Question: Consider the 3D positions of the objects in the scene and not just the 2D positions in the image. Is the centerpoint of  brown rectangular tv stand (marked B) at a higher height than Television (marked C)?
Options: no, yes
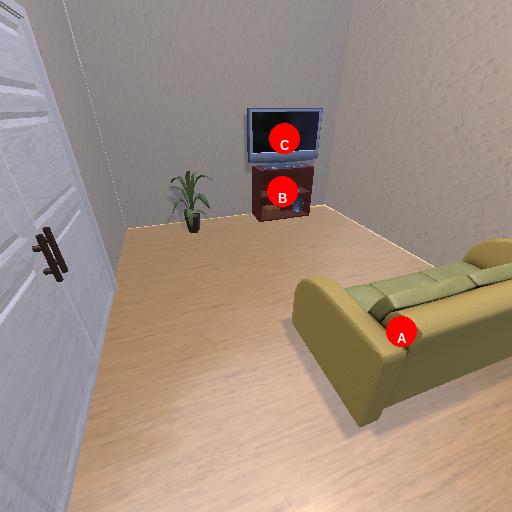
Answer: no